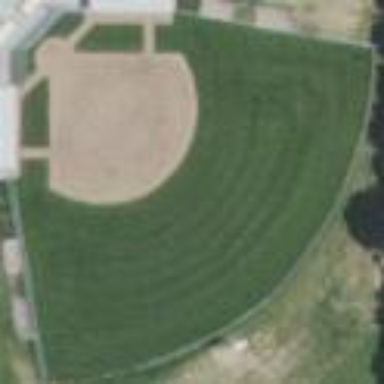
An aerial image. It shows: Baseball pitch for leisure land activities.